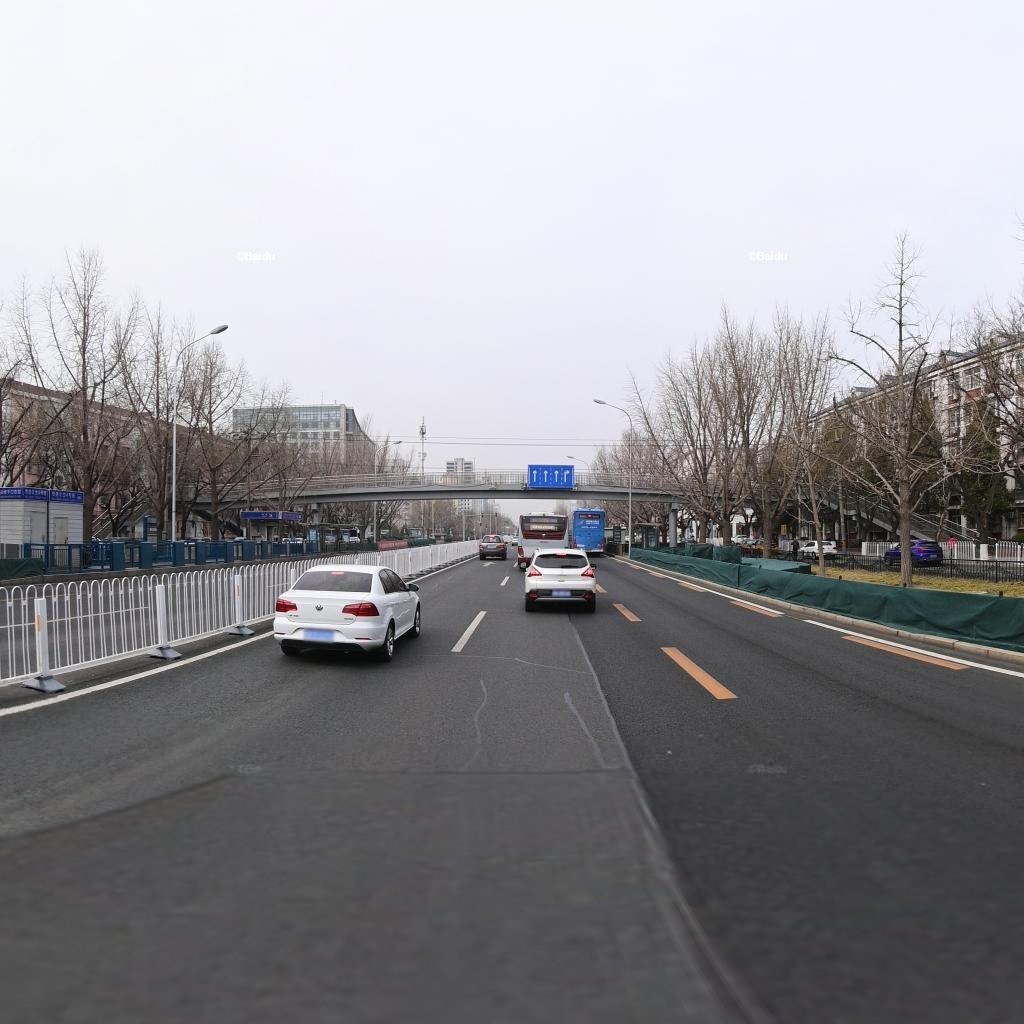
Region: Haidian
Road damage annotations: longitudinal patch, longitudinal patch, longitudinal patch, transverse patch